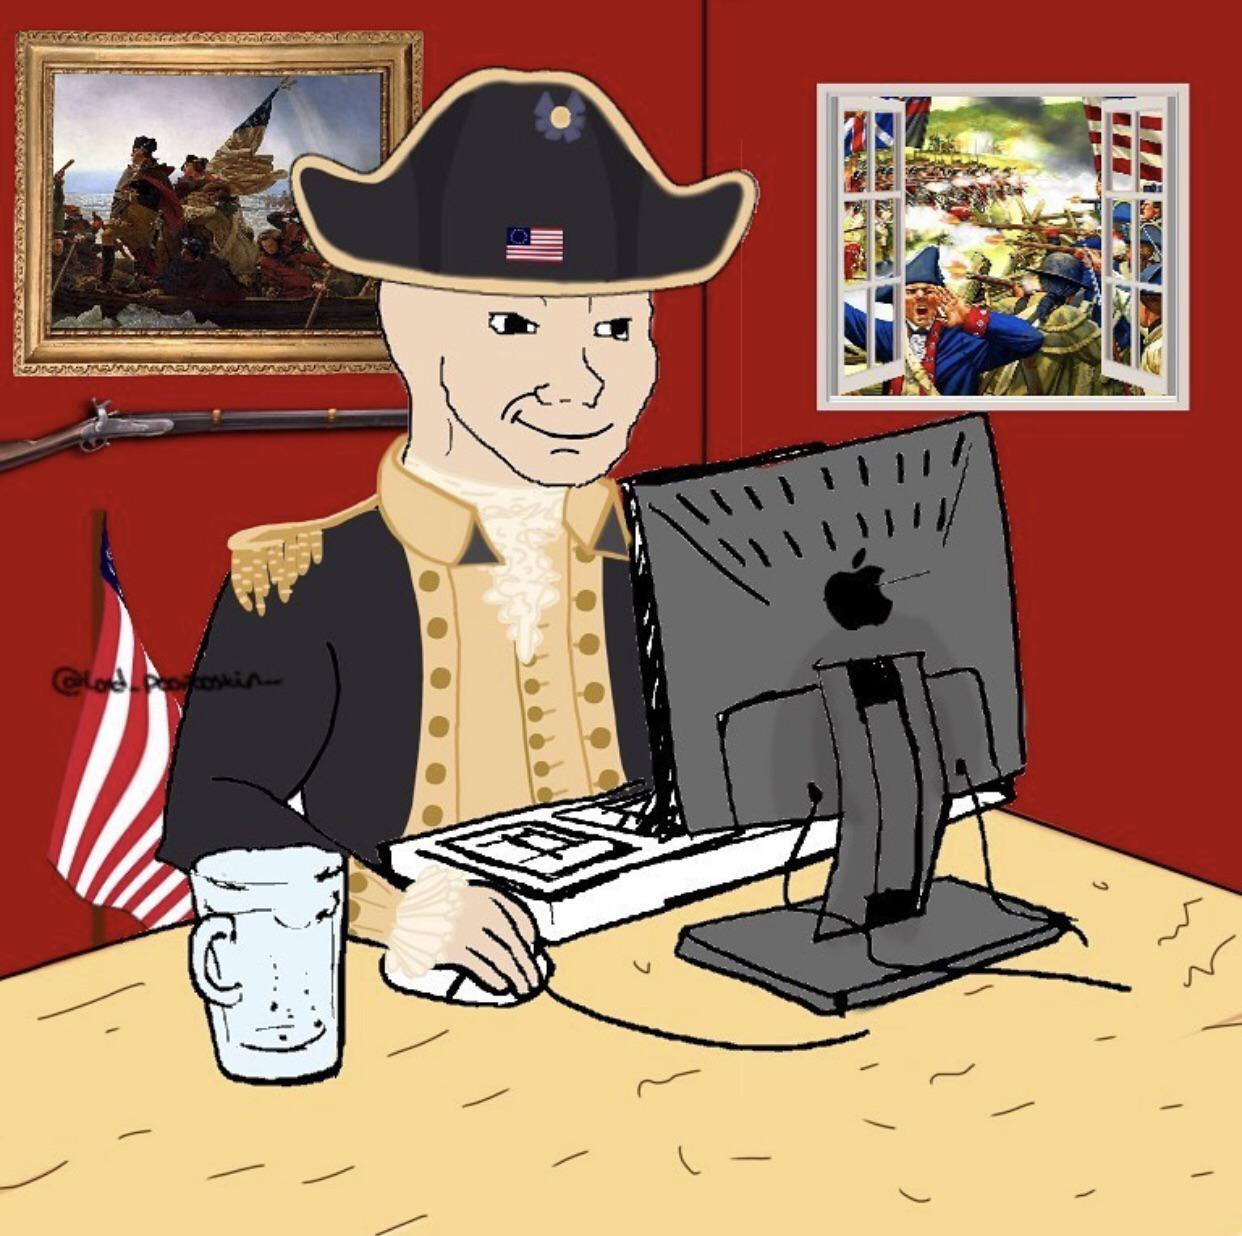
Label: 5_Wojak_with_Background